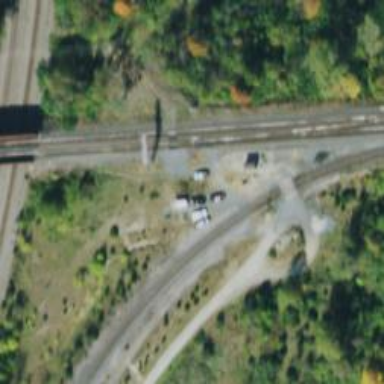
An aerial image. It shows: Railway junction.